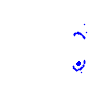
Particle: electron